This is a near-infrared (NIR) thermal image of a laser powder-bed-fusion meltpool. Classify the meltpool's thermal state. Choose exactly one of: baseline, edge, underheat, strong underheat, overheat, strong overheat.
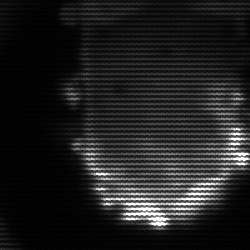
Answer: baseline